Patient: sex M, age 38
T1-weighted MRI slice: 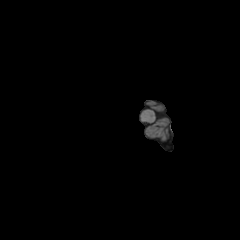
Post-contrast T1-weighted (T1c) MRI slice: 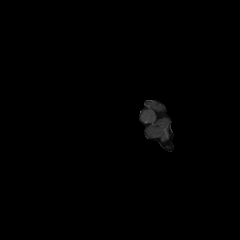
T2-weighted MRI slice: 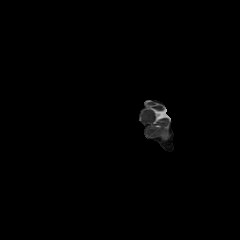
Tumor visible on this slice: no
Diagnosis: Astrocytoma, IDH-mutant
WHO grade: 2